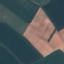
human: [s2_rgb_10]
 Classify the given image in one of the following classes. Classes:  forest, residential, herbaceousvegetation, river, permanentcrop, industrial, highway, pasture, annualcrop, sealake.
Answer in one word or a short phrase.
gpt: AnnualCrop